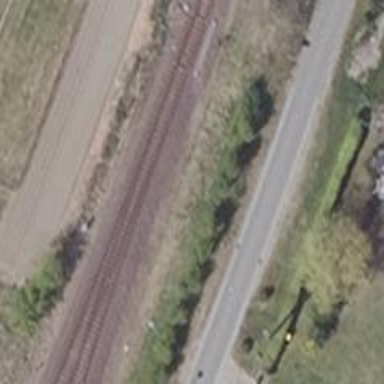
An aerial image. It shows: Railway switch with the turnout on the left side.